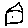
Label: house